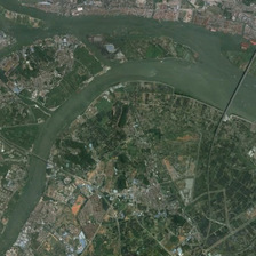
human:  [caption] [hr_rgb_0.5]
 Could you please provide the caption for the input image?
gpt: a y shape river is between the green living region .

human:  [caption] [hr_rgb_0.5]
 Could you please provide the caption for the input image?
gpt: A bridge is connected in a prosperous city area surrounded by a green river.

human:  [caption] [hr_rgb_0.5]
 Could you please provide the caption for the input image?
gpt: This is a fork river in the city.

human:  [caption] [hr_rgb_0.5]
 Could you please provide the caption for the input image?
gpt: This is an innumerable River in the city.

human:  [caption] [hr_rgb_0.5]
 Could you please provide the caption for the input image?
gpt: This is a prosperous urban area, connected by a green river and a bridge.